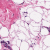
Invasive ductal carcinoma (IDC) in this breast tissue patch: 0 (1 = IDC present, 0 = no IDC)